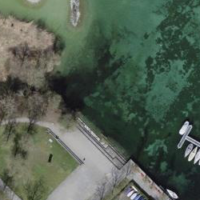
EUNIS habitat code: 14
Species observed at this site:
Fulica atra
Cygnus olor